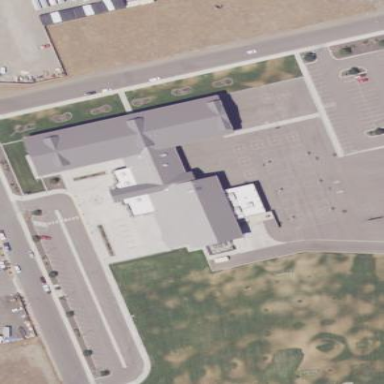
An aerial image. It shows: School.